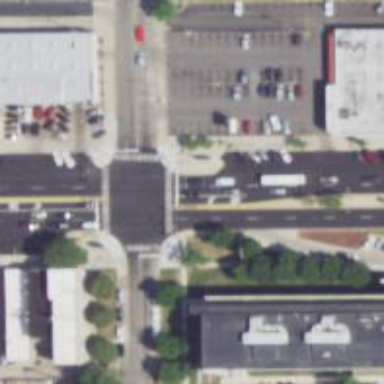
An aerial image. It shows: Footway crossing.